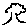
Label: tree